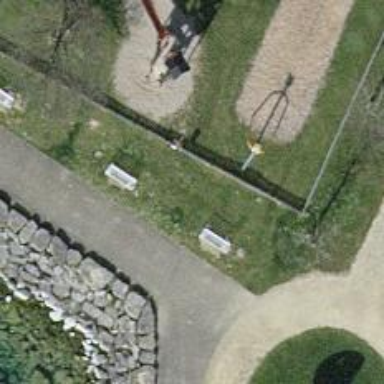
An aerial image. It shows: Entrance with barrier.